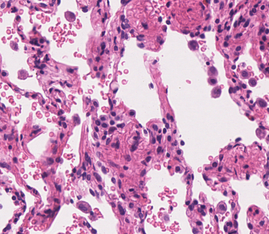
Tumor epithelial tissue: no
Tumor-associated stroma tissue: no
Normal tissue: yes